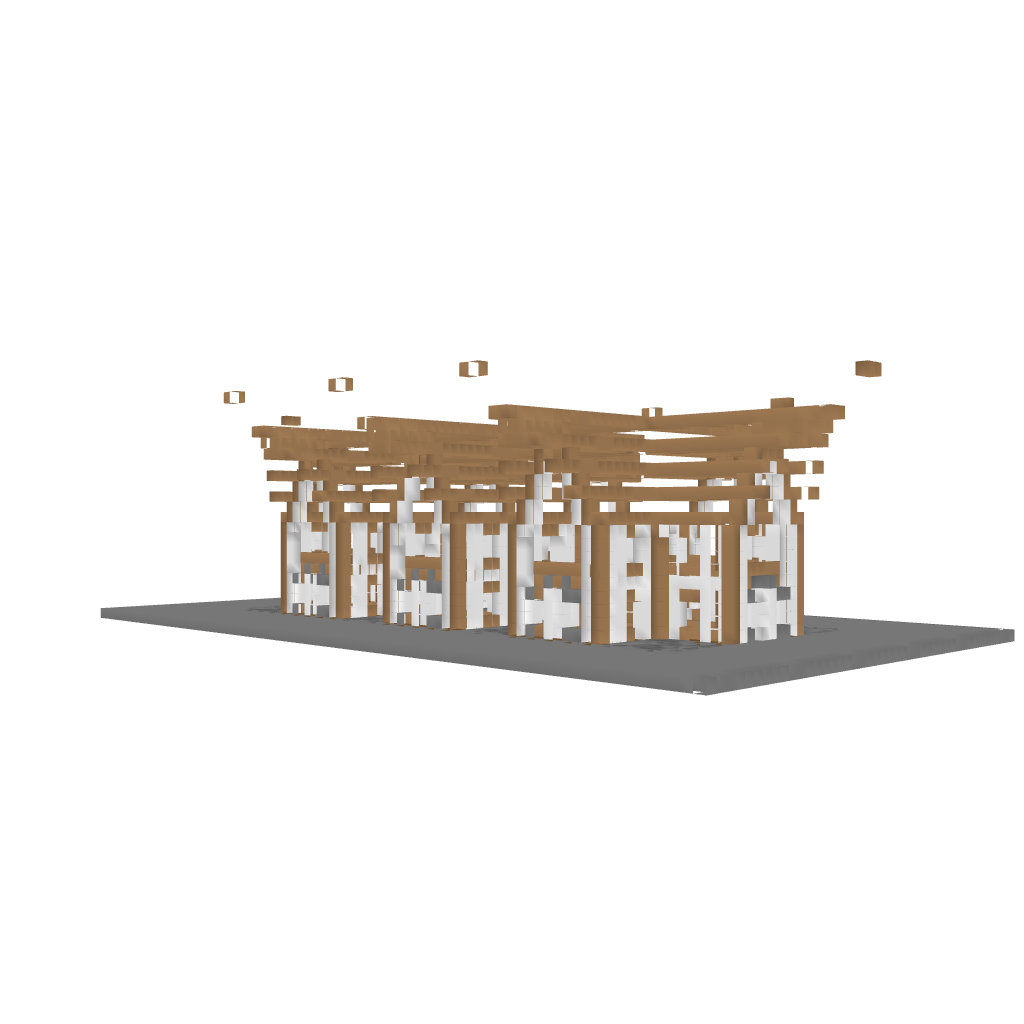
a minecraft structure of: Ordinary Medieval House bad low quality